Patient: sex M, age 55
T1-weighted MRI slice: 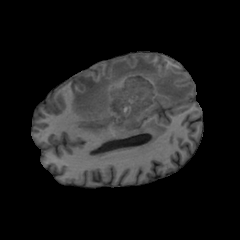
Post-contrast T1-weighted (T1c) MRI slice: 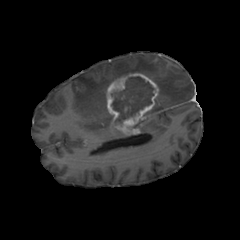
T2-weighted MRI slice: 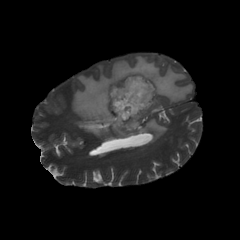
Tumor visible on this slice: yes
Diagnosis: Glioblastoma, IDH-wildtype
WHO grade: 4